Group 1:
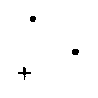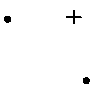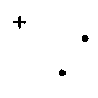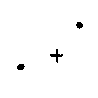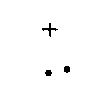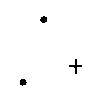
Group 2:
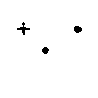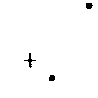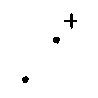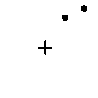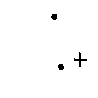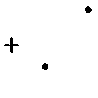
Rule separating the two groups: Points located at the same distances from a cross vs. points located at different distances from a cross.
Concepts: isosceles_triangle, length_line_or_curve, same, same_feature, triangle
Author: Mikhail M. Bongard
Reference: M. M. Bongard, Pattern Recognition, Spartan Books, 1970, p. 240.